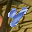
Label: 4